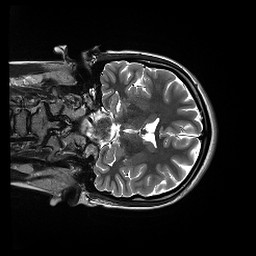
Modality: T2w
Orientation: coronal
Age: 18
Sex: female
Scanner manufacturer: siemens
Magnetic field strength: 3 T
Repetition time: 13.52 s
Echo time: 0.088 s